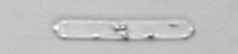
Label: Cerataulina_pelagica